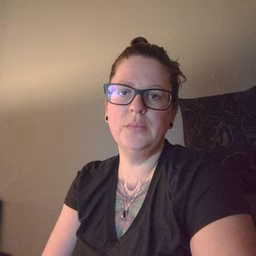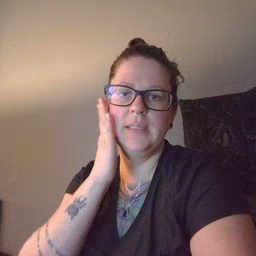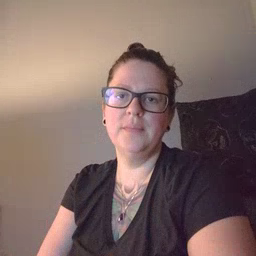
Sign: bed